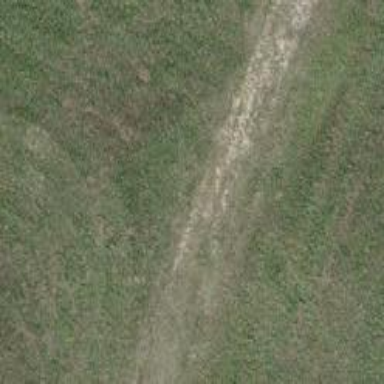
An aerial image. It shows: Track road with grade4 tracktype.